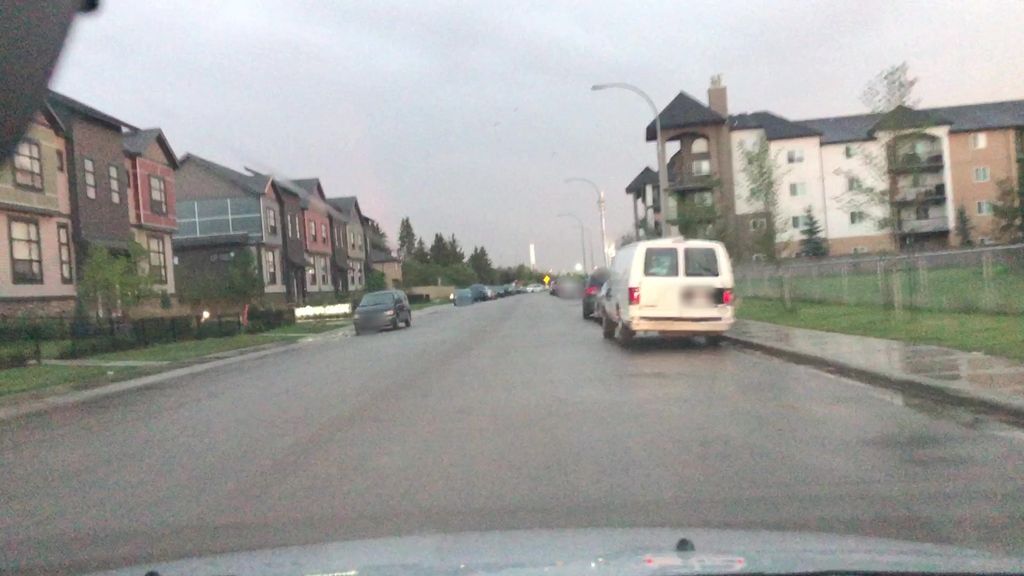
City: edmonton